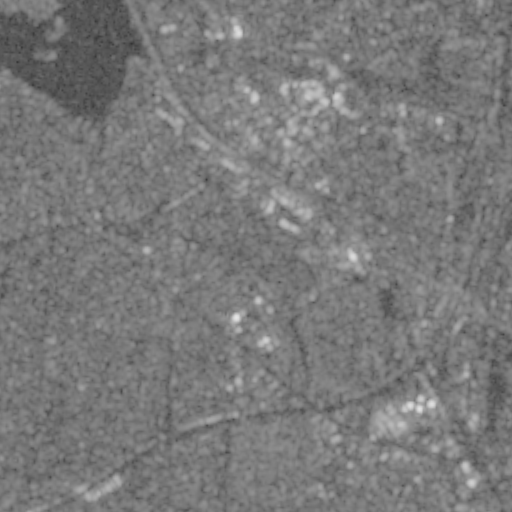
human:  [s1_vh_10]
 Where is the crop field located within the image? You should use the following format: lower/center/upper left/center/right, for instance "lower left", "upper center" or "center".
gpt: The crop field is located in the upper right of the image.
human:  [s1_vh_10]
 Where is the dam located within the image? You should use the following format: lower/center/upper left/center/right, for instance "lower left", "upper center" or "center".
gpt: The dam is located in the upper center of the image.
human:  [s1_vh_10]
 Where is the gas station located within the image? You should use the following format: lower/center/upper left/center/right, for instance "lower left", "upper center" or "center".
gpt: The gas station is located in the center of the image.
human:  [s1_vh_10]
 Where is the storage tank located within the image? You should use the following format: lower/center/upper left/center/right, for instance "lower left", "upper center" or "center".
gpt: The storage tank is located in the center left of the image.
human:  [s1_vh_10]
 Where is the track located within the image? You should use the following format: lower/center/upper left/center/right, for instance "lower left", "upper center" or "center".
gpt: The track is located in the lower right of the image.
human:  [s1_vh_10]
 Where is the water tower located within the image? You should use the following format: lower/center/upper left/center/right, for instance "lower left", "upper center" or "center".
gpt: The water tower is located in the lower right of the image.
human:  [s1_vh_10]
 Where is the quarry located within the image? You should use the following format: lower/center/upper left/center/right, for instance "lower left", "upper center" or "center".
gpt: There is no quarry in the image.

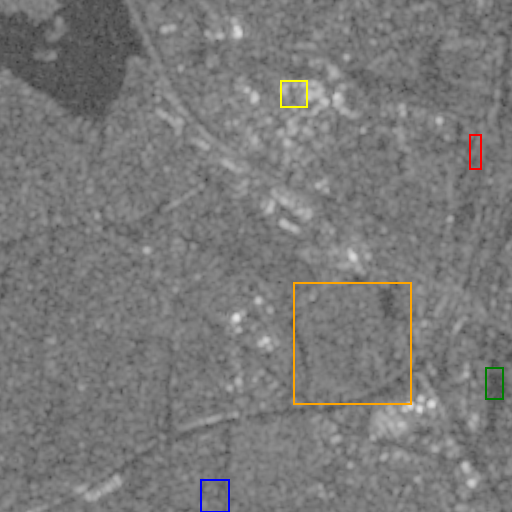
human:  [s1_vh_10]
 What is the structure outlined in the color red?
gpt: The structure outlined in red is a crop field.
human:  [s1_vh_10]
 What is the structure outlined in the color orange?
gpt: The structure outlined in orange is a park.
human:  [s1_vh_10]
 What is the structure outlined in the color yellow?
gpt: The structure outlined in yellow is a parking lot.
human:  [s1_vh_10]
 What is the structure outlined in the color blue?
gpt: The structure outlined in blue is a power substation.
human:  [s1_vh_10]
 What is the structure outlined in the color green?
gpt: The structure outlined in green is a track.
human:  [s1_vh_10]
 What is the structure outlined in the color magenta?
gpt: There is no magenta outline.